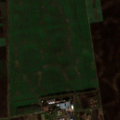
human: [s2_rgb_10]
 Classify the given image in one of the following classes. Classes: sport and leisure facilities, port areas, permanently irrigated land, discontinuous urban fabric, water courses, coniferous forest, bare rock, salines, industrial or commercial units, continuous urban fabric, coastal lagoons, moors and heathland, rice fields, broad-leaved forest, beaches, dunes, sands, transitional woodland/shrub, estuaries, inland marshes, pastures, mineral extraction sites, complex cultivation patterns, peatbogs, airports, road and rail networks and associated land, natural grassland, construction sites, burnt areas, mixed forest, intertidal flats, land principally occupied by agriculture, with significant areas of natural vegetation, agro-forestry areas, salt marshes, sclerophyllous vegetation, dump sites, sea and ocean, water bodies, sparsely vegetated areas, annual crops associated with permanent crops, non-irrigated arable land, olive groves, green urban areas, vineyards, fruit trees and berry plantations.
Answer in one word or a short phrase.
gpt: industrial or commercial units, non-irrigated arable land